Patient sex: M
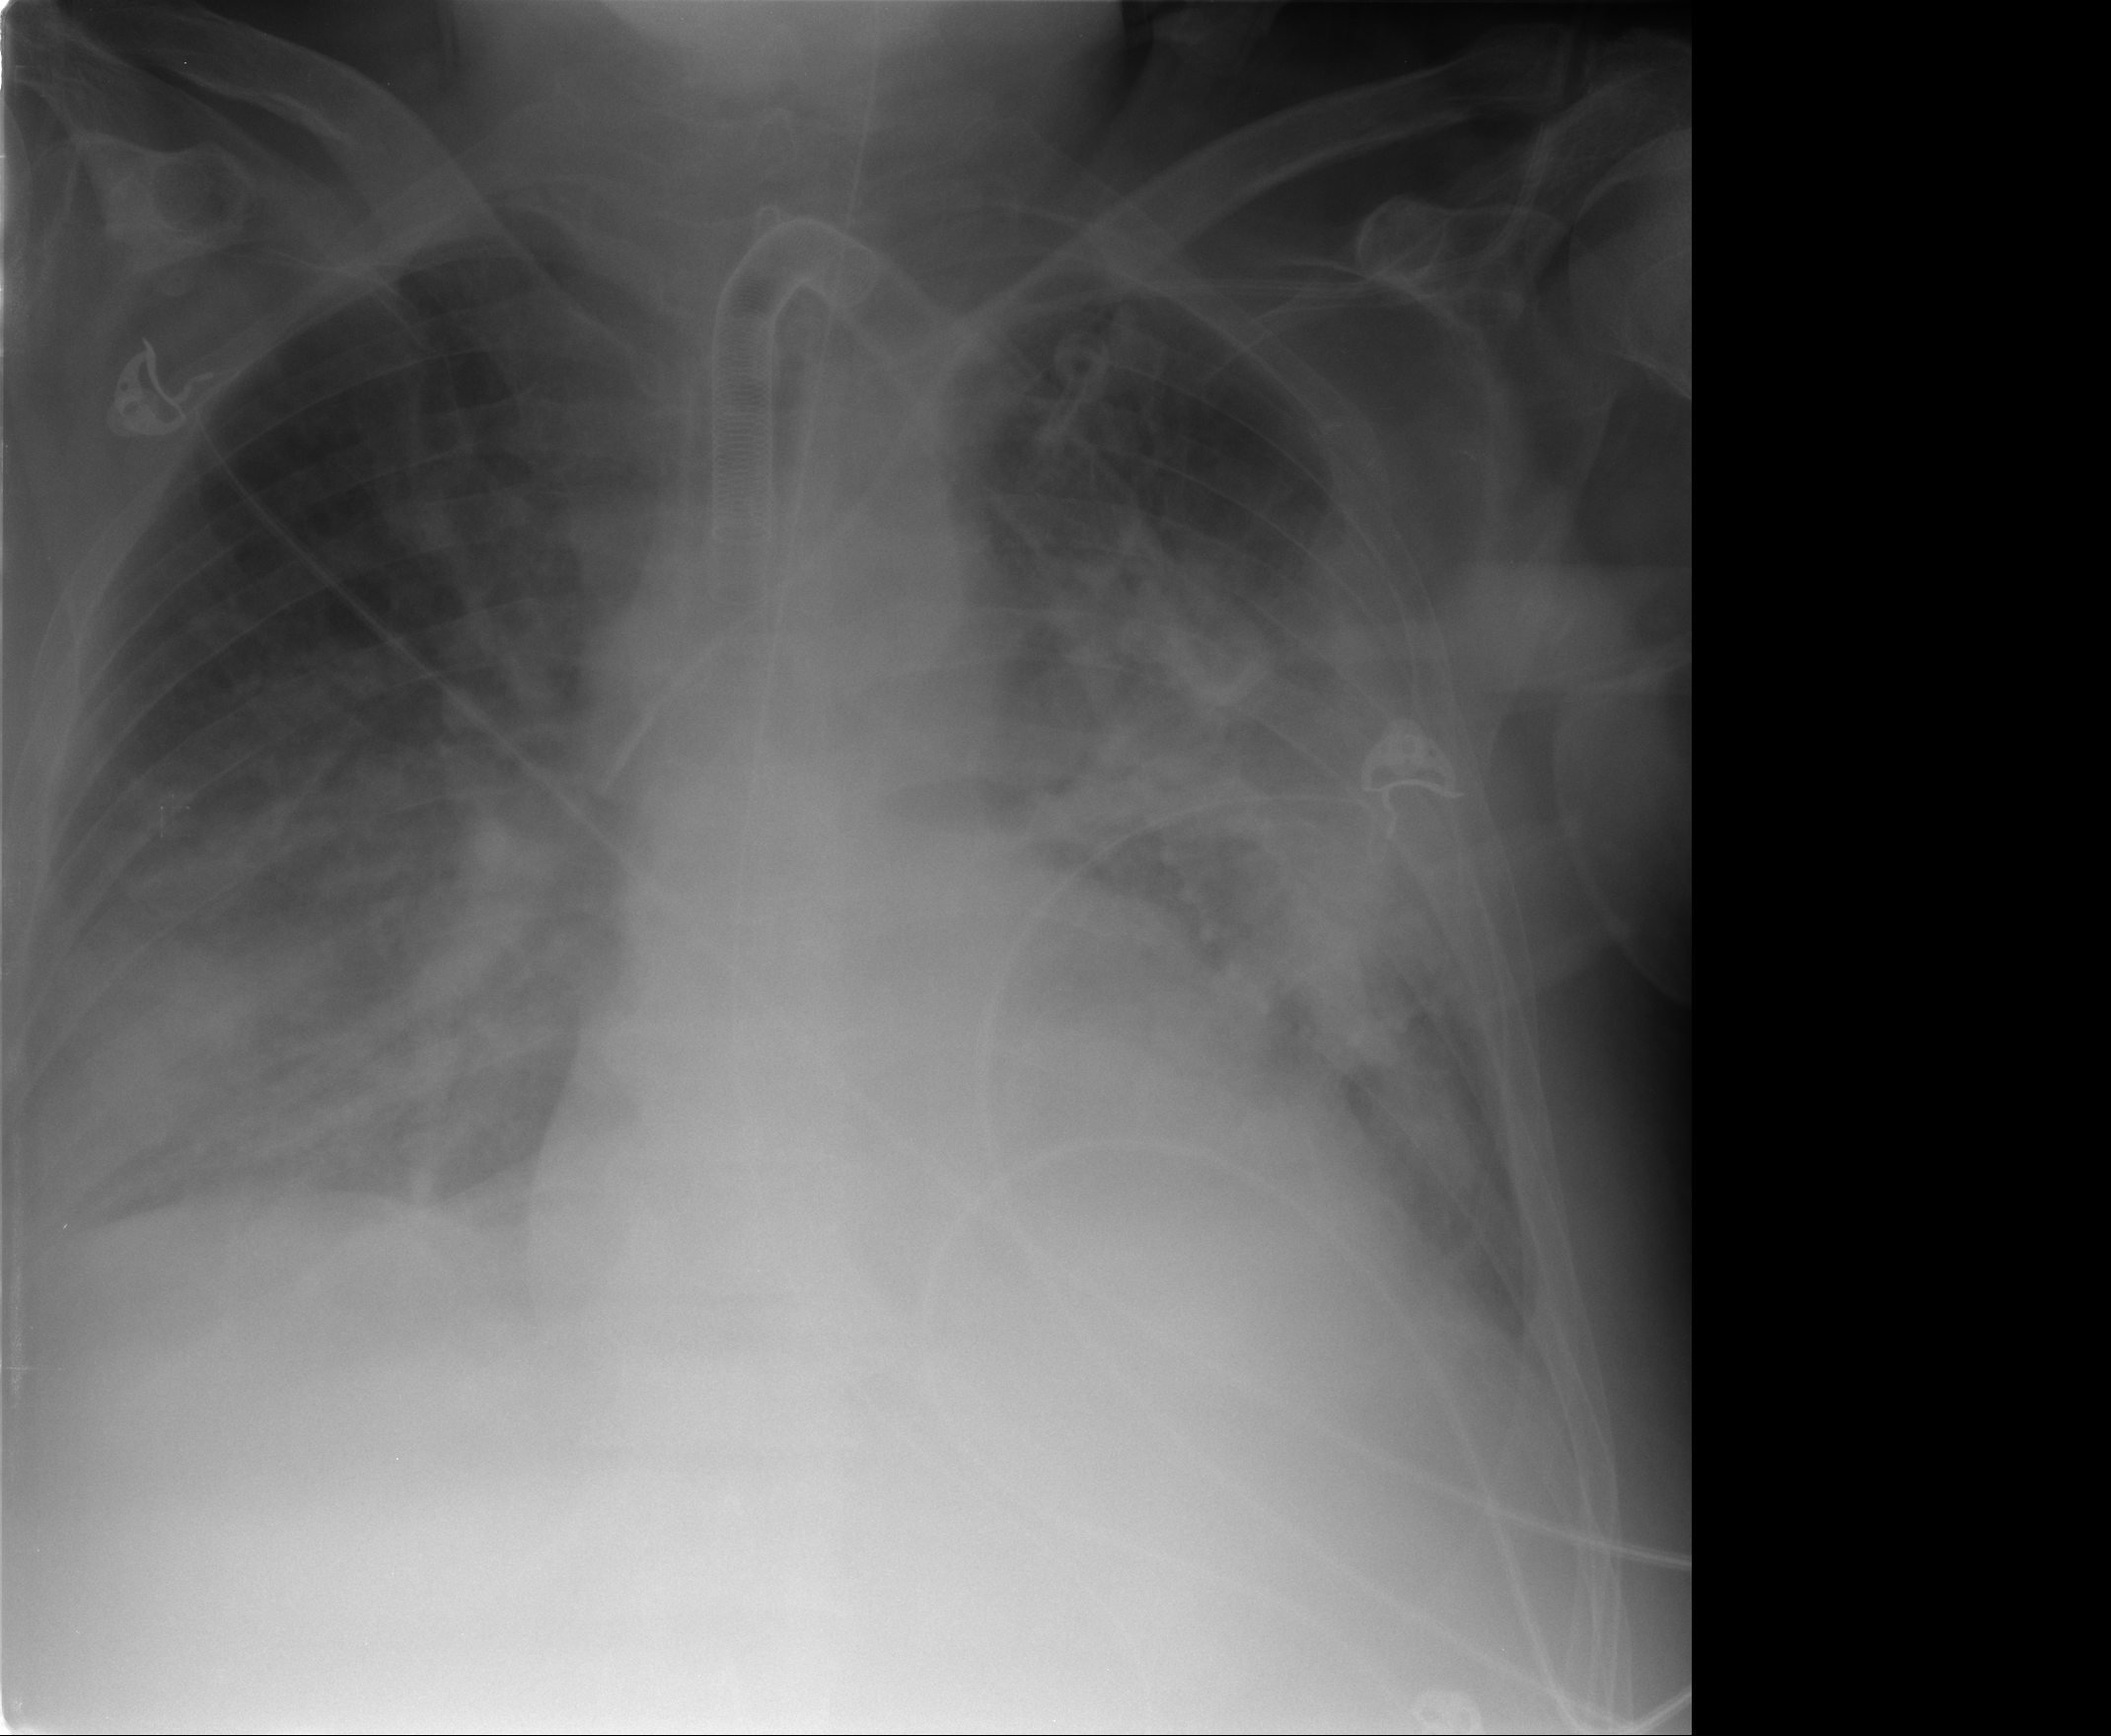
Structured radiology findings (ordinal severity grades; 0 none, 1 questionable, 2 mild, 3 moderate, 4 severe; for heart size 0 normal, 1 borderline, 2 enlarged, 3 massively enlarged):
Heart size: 1
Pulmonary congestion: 2
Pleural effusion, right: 1
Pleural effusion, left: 1
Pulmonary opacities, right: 3
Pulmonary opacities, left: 3
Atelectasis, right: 2
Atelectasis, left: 2